Interaction volume radius: 5 \u00c5
Interaction volume height: 15 \u00c5
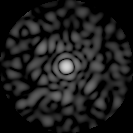
Disorder parameter: 0.834